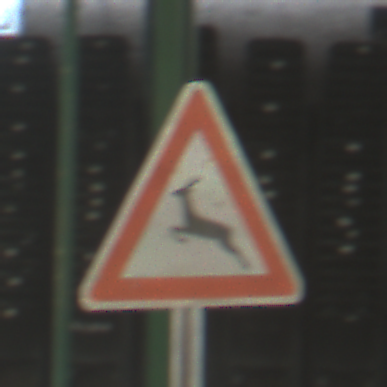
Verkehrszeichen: WildwechselRechts
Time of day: MorningAfternoon
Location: Roofed (Special)
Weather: NotSpecified
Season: NotSpecified
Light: Artificial